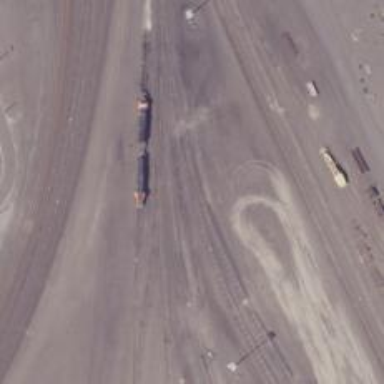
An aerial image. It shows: Railway yard in service.